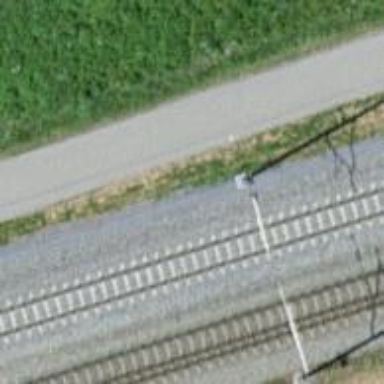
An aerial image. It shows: Power pole.